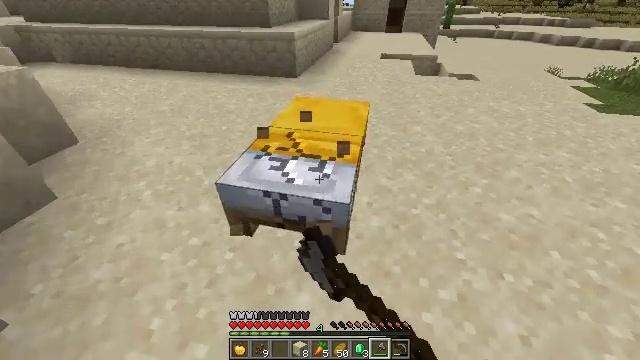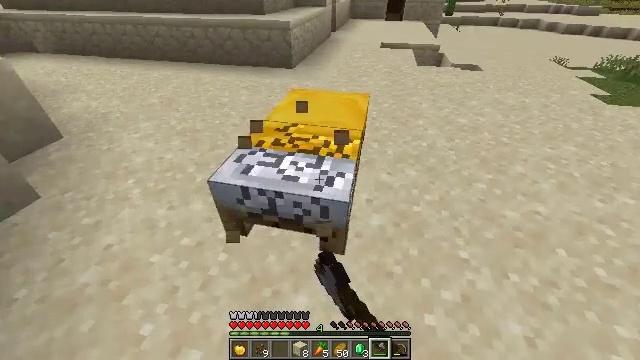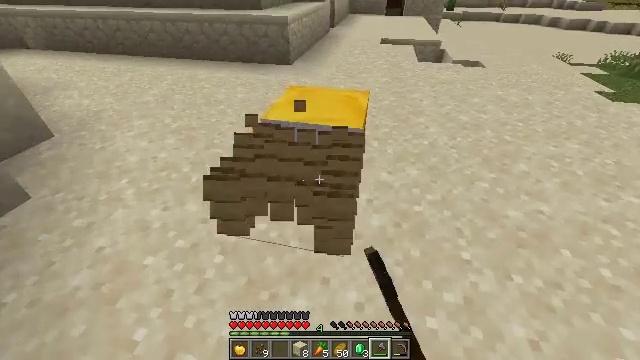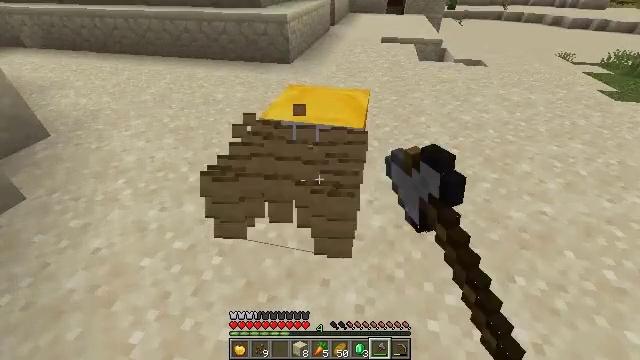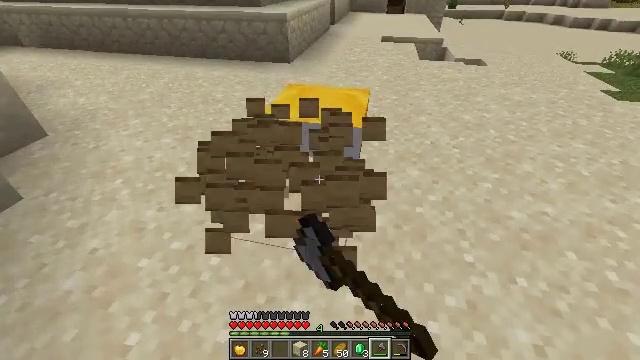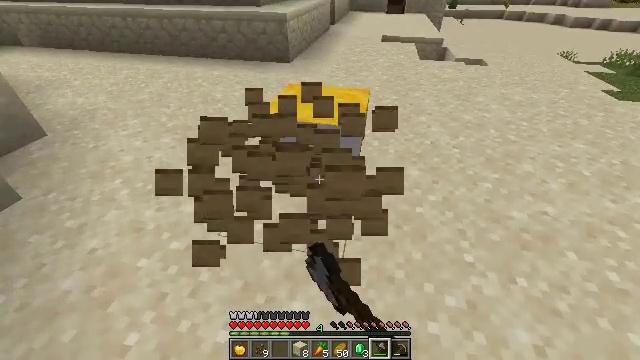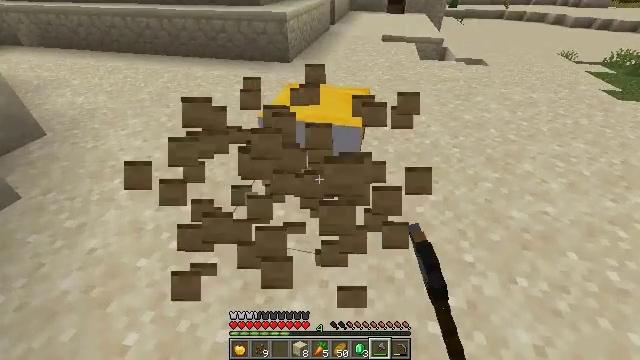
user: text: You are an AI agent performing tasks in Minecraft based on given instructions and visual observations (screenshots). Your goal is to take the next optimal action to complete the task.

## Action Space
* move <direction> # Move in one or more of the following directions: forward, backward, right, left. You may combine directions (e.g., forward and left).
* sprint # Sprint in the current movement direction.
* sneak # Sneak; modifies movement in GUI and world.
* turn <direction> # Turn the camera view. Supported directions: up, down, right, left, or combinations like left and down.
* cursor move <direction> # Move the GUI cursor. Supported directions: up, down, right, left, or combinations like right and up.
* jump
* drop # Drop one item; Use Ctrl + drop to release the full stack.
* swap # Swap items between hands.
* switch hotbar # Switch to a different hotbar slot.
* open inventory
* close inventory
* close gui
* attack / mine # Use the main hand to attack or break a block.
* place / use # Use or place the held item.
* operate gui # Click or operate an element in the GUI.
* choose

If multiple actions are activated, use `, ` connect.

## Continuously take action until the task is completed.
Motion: motion action
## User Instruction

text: Gather the yellow bed by attacking it.
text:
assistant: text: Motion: turn down, attack / mine
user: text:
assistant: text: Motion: attack / mine
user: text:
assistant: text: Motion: attack / mine
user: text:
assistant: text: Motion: attack / mine
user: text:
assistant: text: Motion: attack / mine
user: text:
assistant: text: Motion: attack / mine
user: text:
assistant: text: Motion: attack / mine